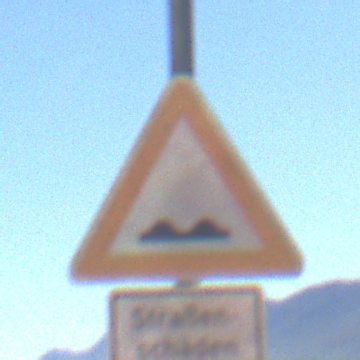
Verkehrszeichen: UnebeneFahrbahn
Zusatzzeichen unten: HinweiseAufGefahrenDurchVerbaleAngabe3
Umgebung: Outdoor, RoadRail
Tageszeit: MorningAfternoon
Wetter: Clear
Licht: Natural
Jahreszeit: NotSpecified
Kontrast: HighContrast